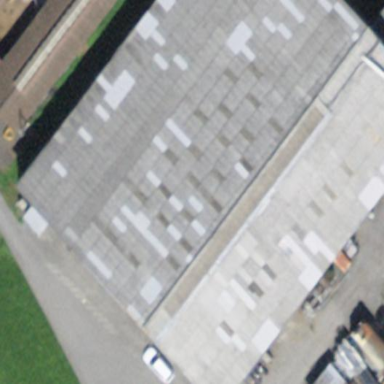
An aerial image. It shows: Industrial building.